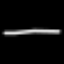
Label: line